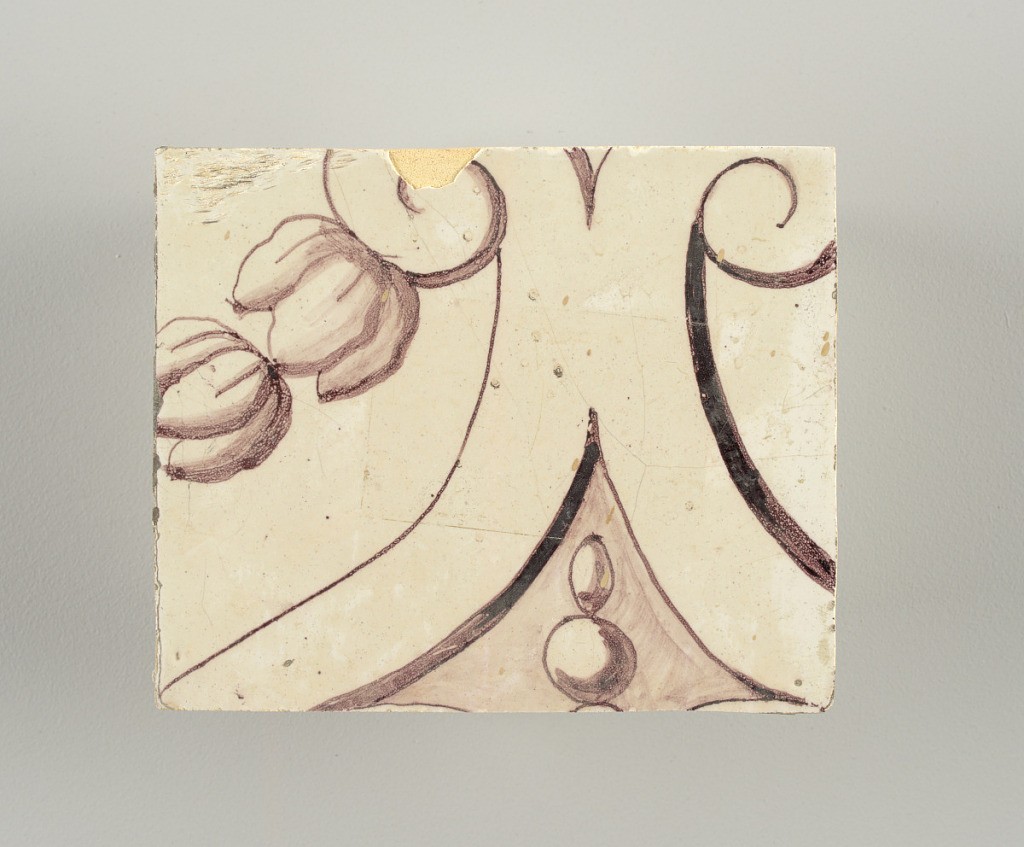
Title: Wall facing
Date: ca. 1725
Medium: tin-glazed earthenware, underglaze
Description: Running design for a frieze or a dado, composed of scrolls of foliage and strapwork, and four repeating motifs--a seated woman in a small upright oval medallion, a putto seated on a rocailled base, and strapwork in axial pattern.  The various panels, A to F, show various repeats of the same design, all being five tiles high and a varying number of tiles wide.